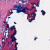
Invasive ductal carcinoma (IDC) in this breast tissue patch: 0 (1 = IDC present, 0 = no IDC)